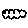
Label: cloud